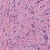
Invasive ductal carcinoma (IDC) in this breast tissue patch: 1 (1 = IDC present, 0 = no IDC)